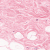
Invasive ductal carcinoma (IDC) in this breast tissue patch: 0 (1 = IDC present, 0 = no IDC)